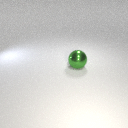
large green metal sphere